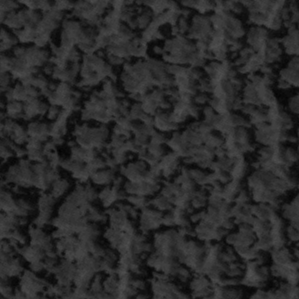
Label: frost